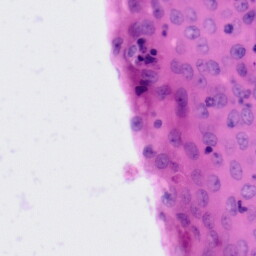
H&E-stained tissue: Tonsil